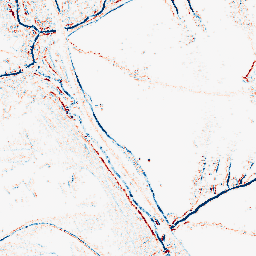
Category: morphological
Decomposition family: morphological_square
Decomposition parameters: operation: average
size: 3
Upsampling method: quartic
Upsampling parameters: scale: 4
Upsampling scale: 4